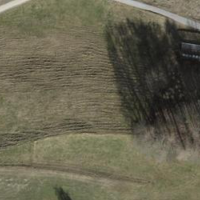
EUNIS habitat code: 52
Species observed at this site:
Ixodes ricinus
Urtica dioica
Cercopis vulnerata